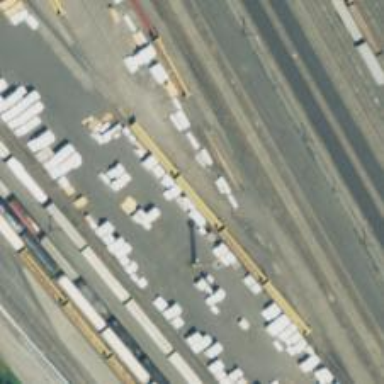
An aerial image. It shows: Railway yard.